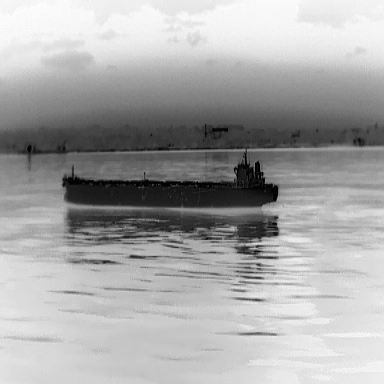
There is a liner in the infrared image.